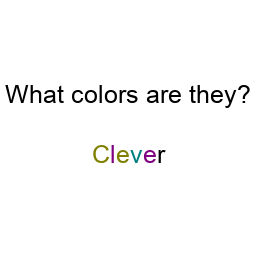
Color: olive, purple, olive, teal, purple, black
Background color: white
Question text color: black